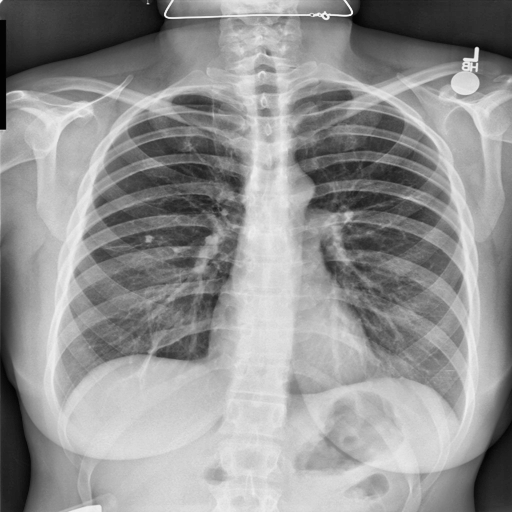
Finding: NORMAL